Field crop: maize
Growth stage: 2
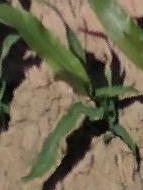
Species: maize